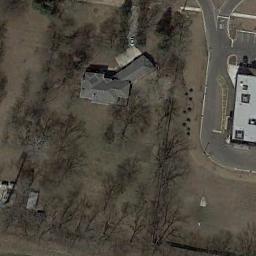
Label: sparse_residential